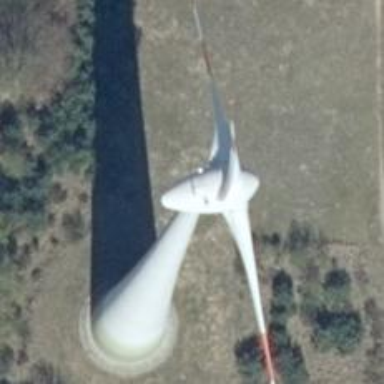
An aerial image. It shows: Wind power generator.